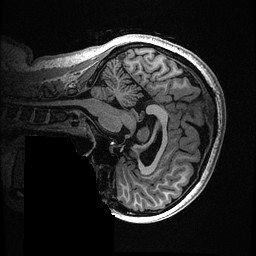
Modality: T1w
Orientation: sagittal
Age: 22
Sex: female
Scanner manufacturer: ge
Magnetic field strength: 3 T
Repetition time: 0.006952 s
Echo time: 0.00292 s